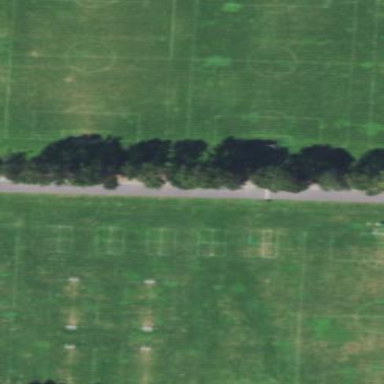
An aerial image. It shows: Soccer pitch for leisure land activities.